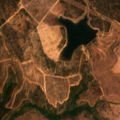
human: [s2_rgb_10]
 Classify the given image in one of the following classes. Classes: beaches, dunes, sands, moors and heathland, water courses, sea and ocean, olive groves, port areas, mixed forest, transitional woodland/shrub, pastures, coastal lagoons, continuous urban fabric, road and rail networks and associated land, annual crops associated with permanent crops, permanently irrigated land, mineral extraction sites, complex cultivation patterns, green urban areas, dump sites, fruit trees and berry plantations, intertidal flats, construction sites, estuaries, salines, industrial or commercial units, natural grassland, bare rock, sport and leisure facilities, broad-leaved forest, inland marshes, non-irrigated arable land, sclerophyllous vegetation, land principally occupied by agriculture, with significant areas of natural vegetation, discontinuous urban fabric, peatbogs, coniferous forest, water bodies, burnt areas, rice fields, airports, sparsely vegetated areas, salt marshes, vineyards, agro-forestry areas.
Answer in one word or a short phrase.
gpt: complex cultivation patterns, agro-forestry areas, broad-leaved forest, transitional woodland/shrub